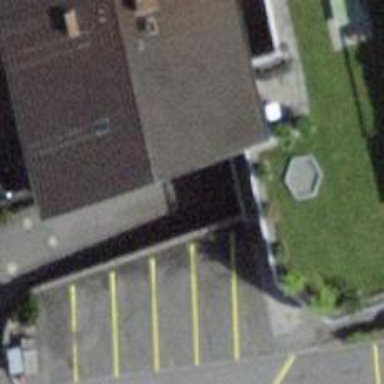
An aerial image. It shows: Parking entrance.